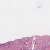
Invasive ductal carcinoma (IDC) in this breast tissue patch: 1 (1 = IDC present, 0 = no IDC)